Field crop: tomato
Growth stage: 1
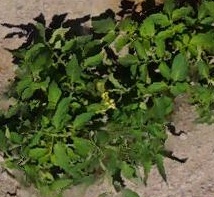
Species: tomato